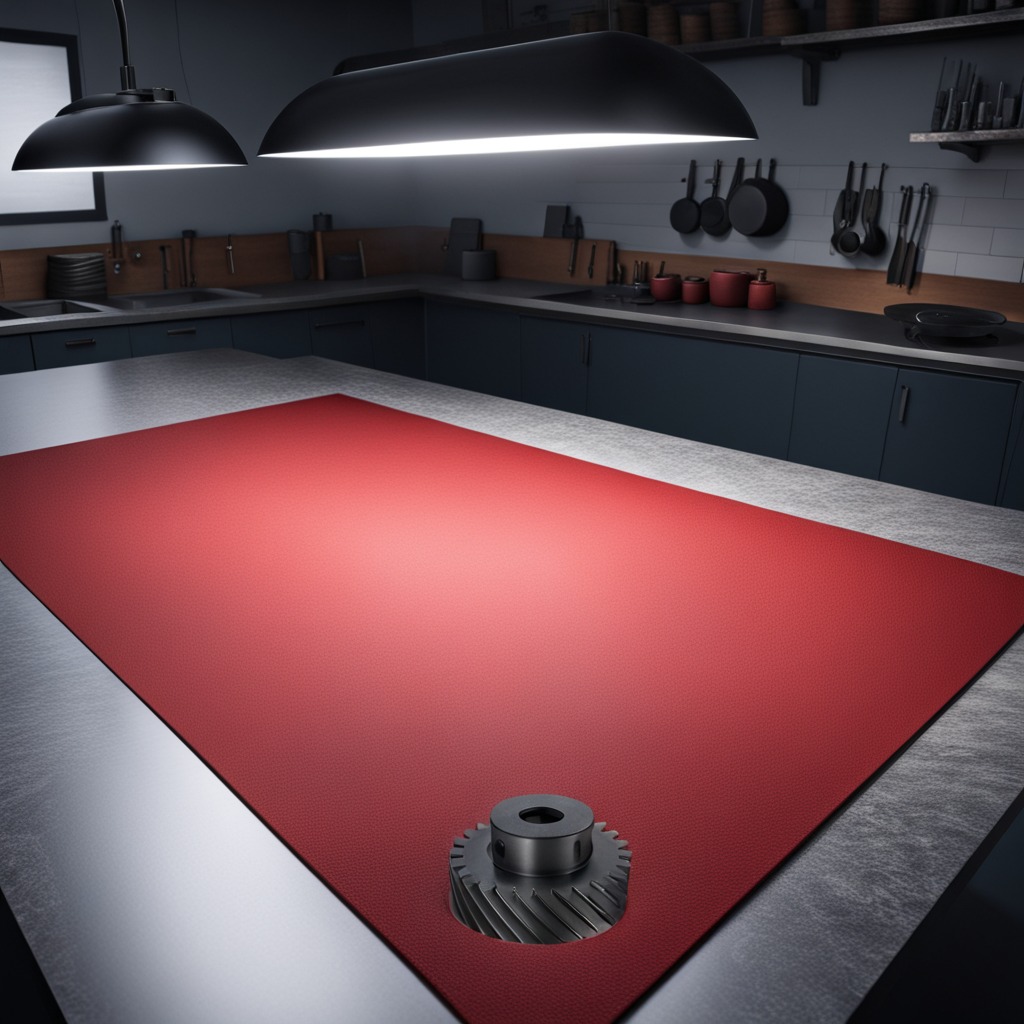
A steel gear with teeth is lying on the tabletop.